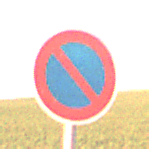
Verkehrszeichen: EingeschraenktesHalteverbot
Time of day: SunriseSunset
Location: Outdoor (Nature)
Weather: PartlyCloudy
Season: NotSpecified
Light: Natural